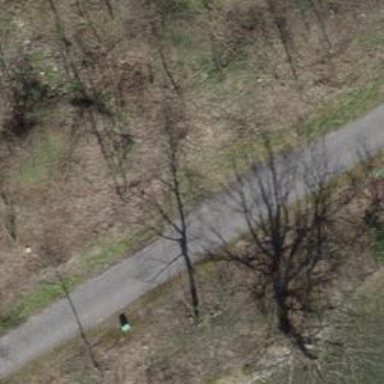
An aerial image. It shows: Unpaved path.